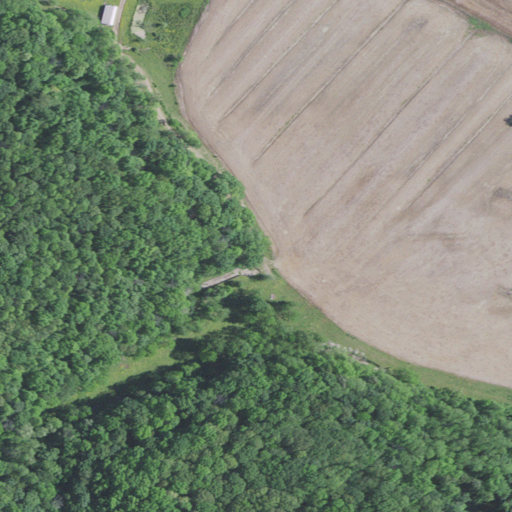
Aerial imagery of valley in Kentucky named Simon Hollow containing pasture, deciduous forest, grassland, mixed forest, and open development